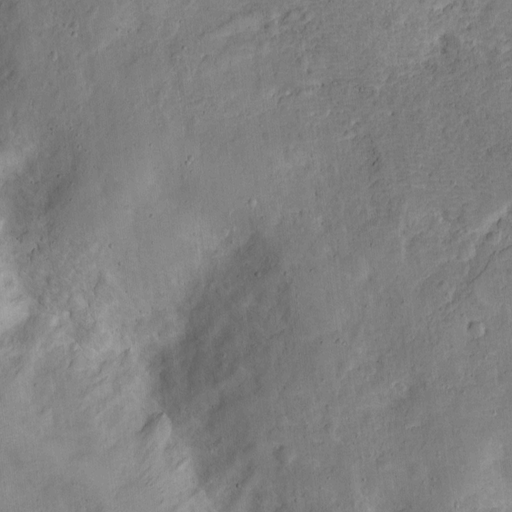
Objects detected: cone